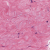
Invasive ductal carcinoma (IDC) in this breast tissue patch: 0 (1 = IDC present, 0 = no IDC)